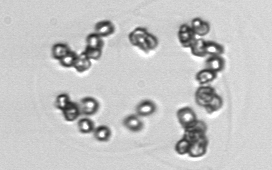
Label: Phaeocystis